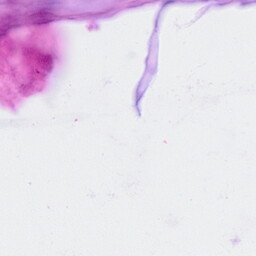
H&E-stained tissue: Breast